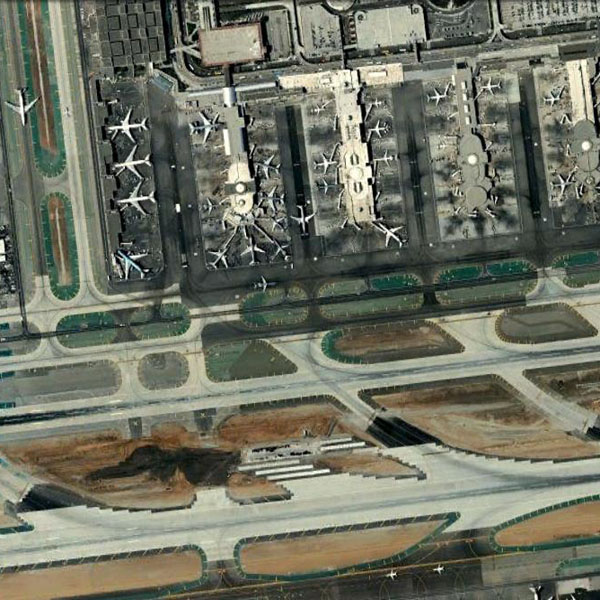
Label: Airport